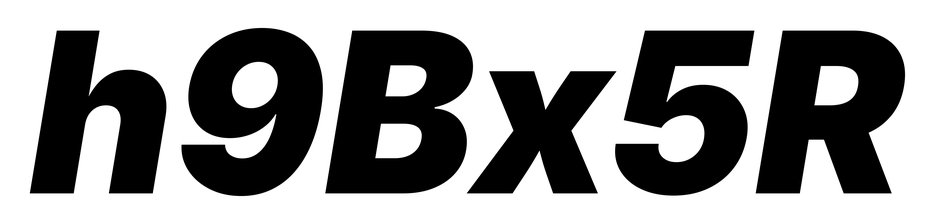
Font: Inter-Italic_Black_Italic